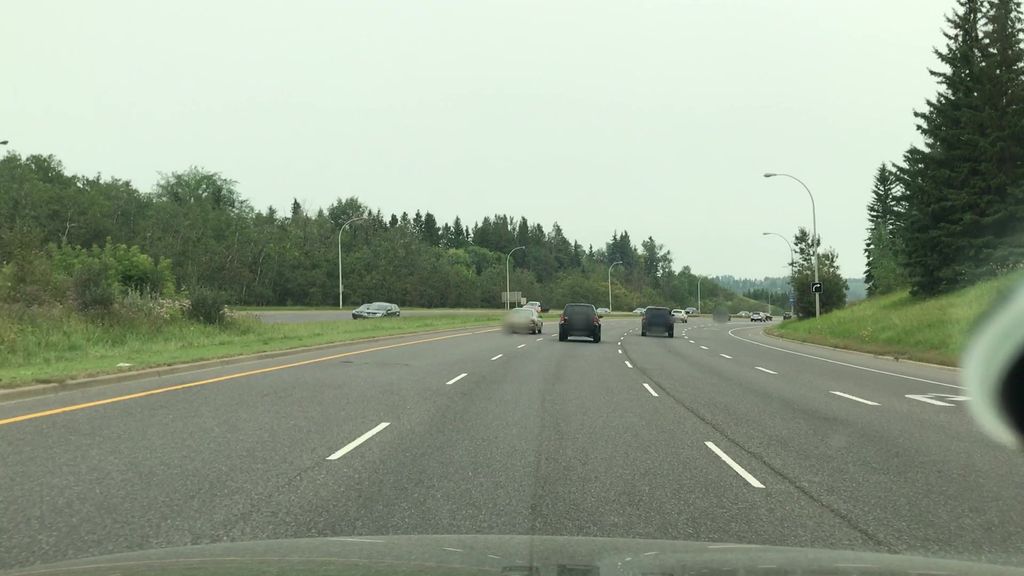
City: edmonton